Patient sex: F
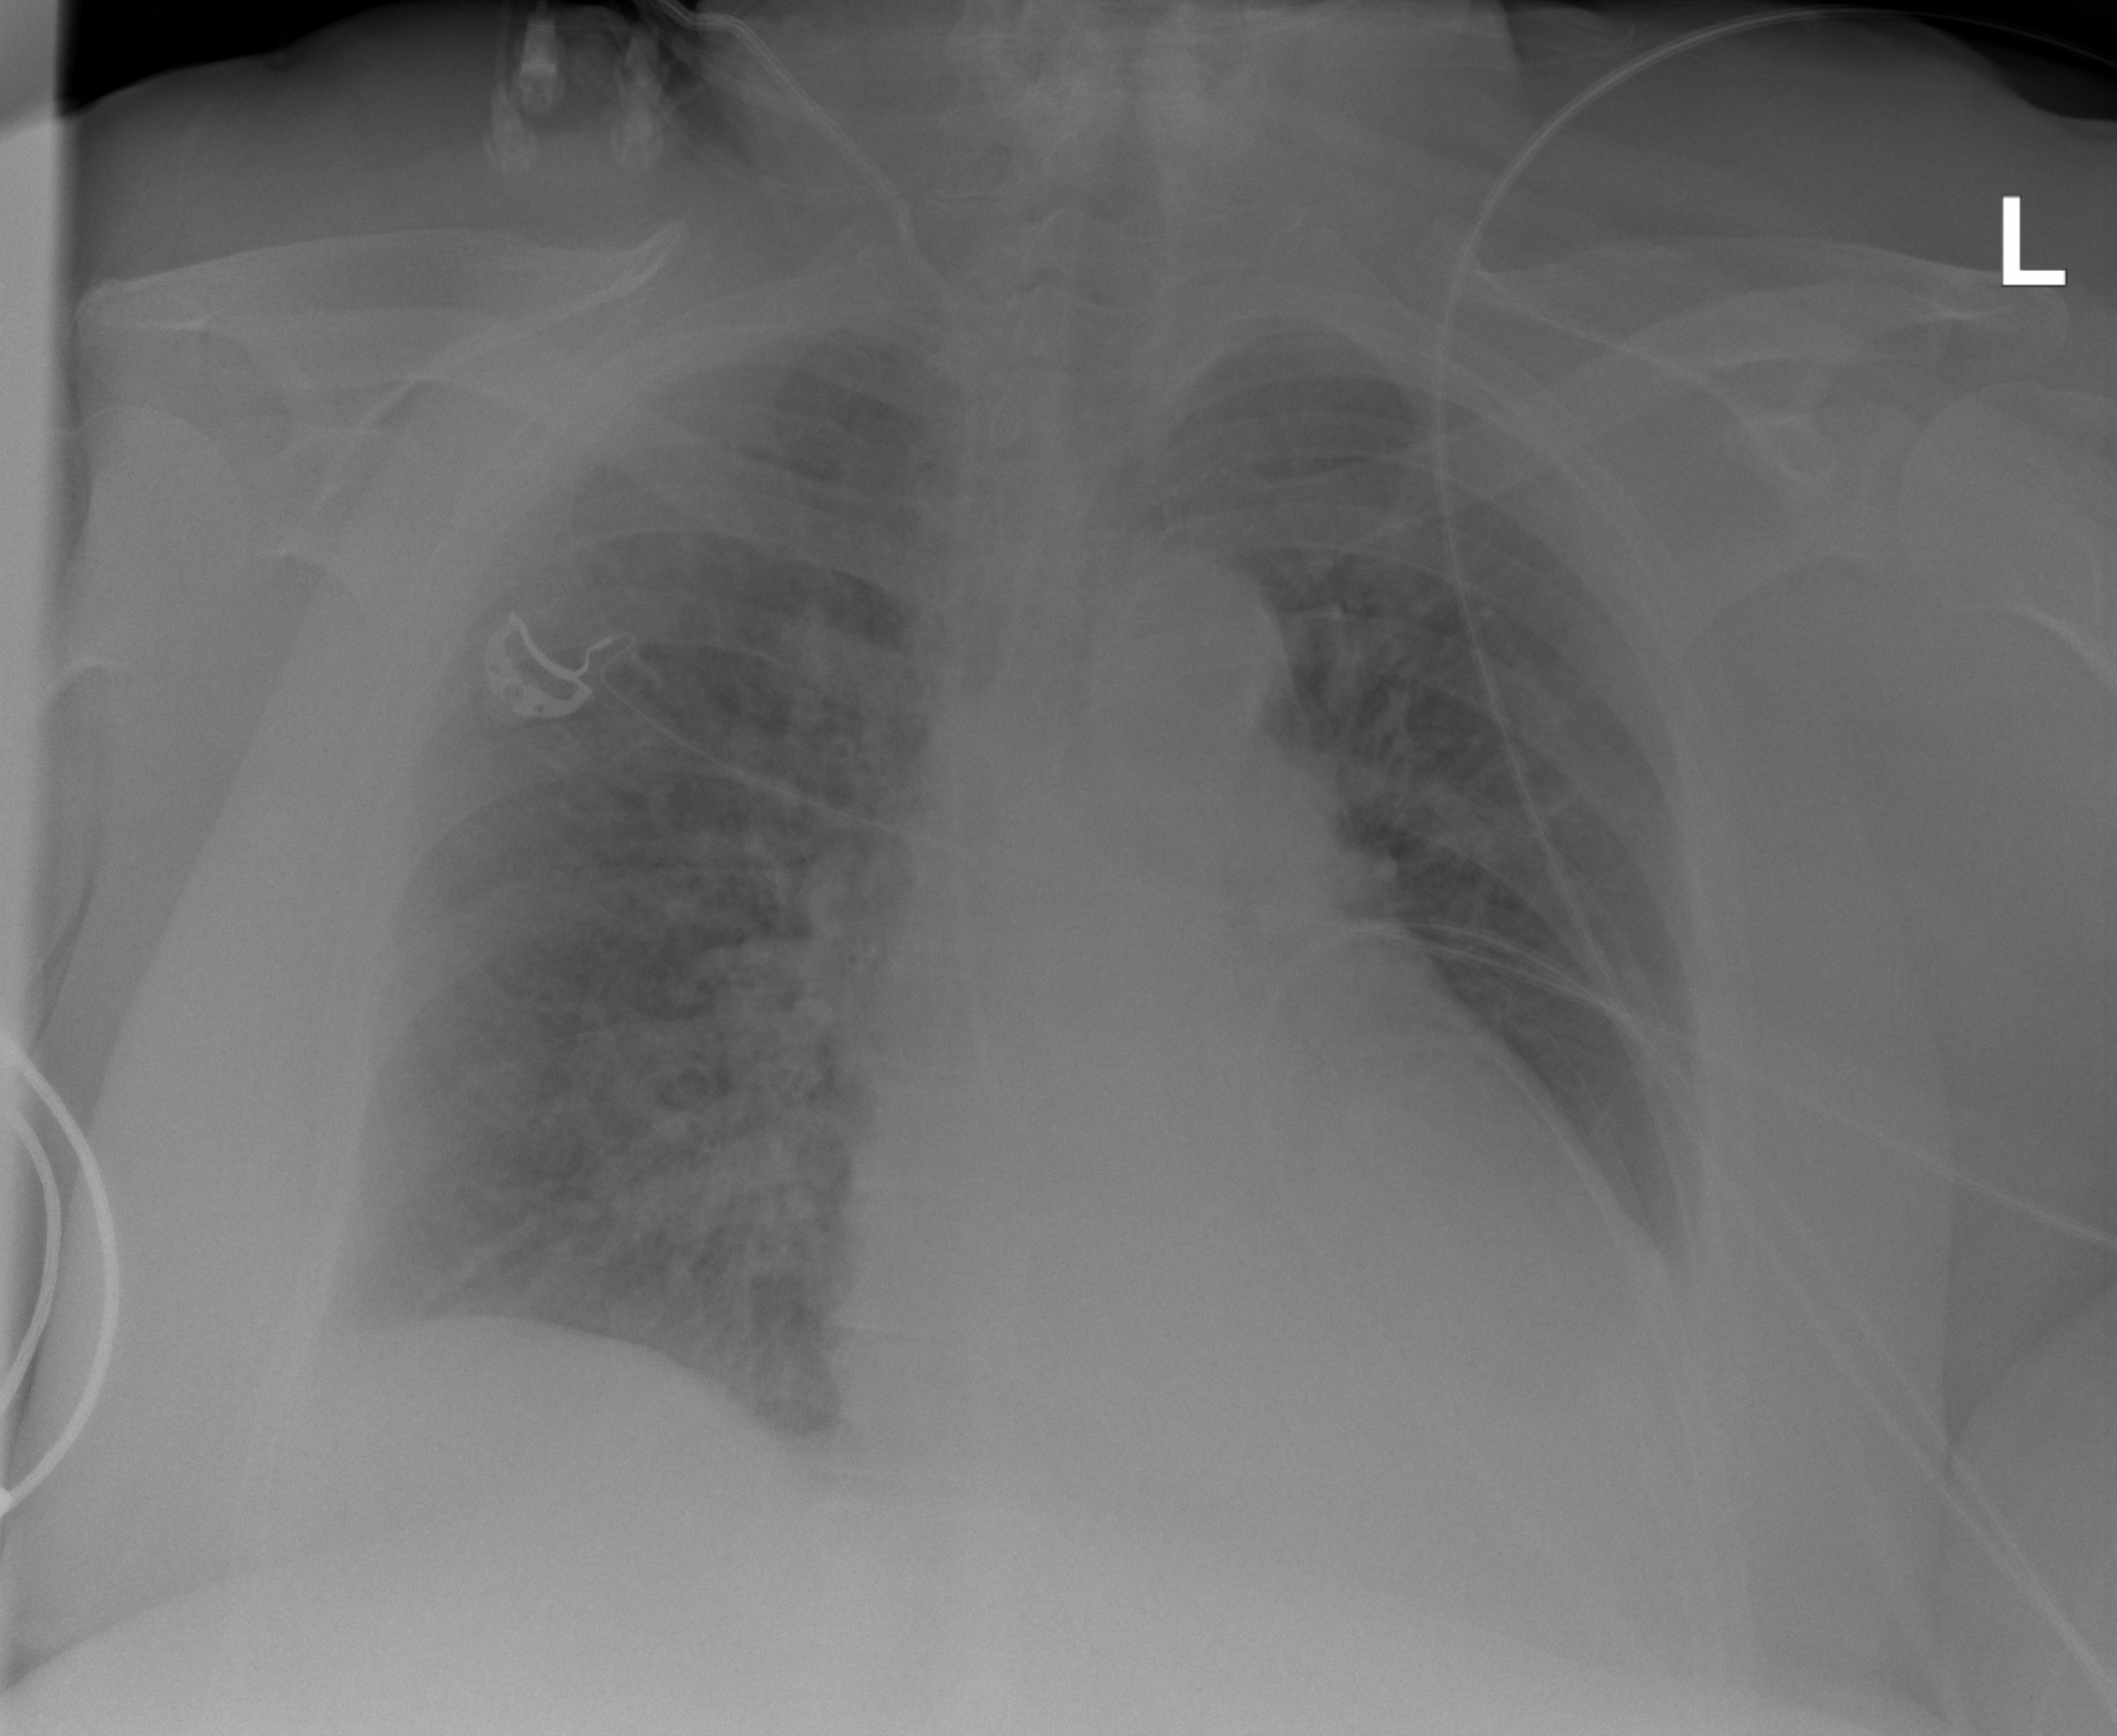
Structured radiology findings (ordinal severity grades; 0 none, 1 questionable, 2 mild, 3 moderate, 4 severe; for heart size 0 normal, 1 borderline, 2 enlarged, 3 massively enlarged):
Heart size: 2
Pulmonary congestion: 3
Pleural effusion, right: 2
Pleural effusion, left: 2
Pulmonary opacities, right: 2
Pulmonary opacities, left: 2
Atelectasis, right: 0
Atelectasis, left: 1